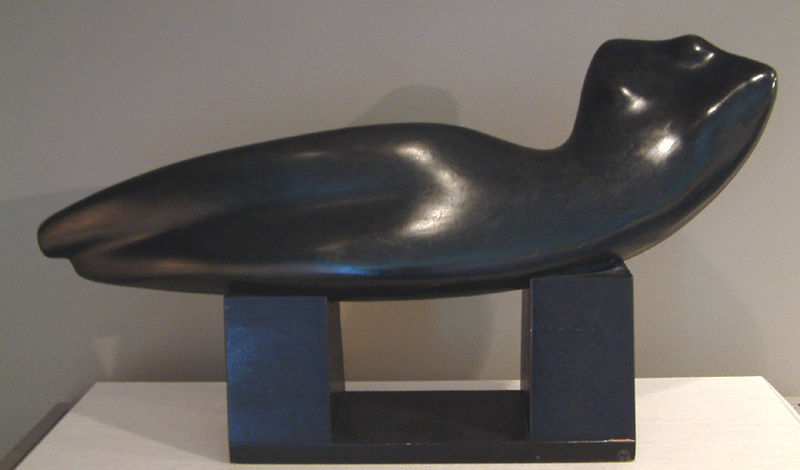
Titel: Torso in Space, Torso in Space
Künstler: Alexander Archipenko
Standort: Amherst (Massachusetts, USA)
Institution: Mead Art Museum, Amherst College
Schlagwörter: black, modern, woman, wood, naked, metal, light, sculpture, breast, marble, neck, hips, shiny, legs, long, shoulders, lying, resting, brass, bronze, pedestal, round, body, reclining, base, shape, soft, torso, belly, scupture, lefs, oblong, arp, headless, female body, brancusi, moore, declining, piedestal